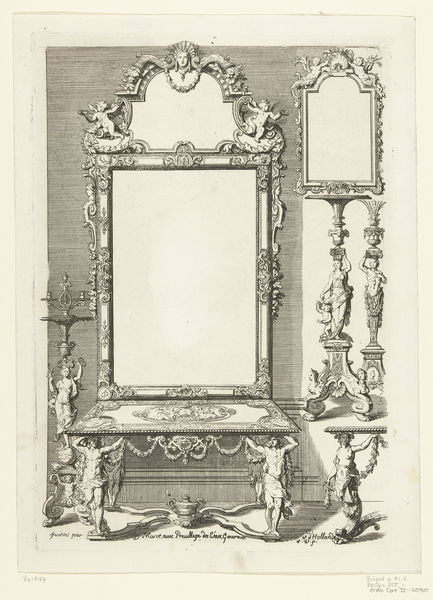
Titel: Tafel met grote spiegel
Künstler: Daniël (I) Marot
Standort: Amsterdam
Institution: Rijksmuseum
Schlagwörter: ornate, people, white, window, black, face, figures, gold, grey, interior, seat, table, three, mirror, mirrors, print, angels, man, naked, head, baroque, metal, stand, drawing, black and white, frame, ornament, etching, sketch, desk, faces, wings, frames, cherubs, cupid, cupids, garland, antique, design, history, ink, rectangle, art, statues, engraving, draw, candle, boucher, candles, rococo, tan, pedestal, base, mirrow, blanc, furniture, platform, gild, drawig, vintage, vanity, like, candle stick, poll, vitrina, ogledalo, stol, interioir